Question: Facing the error shown in screenshot while trying to open eclipse.
I updated my java version to 1.8.
Although as hit and trial i modified the file to java version of 1.8 but it didnt work , please help.

Thanks
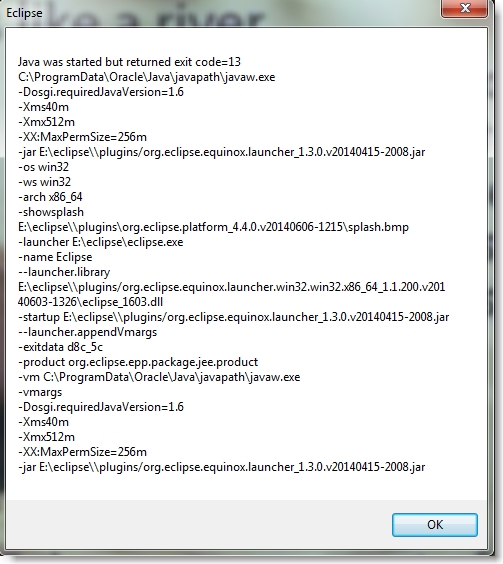
Answer: Try to add -vm option
'''
-vm
C:\Program Files\Java\jdk1.8.0_05in <-- full path to 64 JVM
'''
at the beginning of eclipse.ini